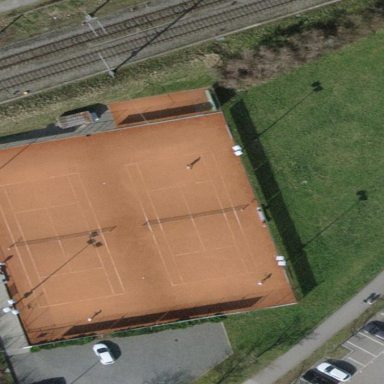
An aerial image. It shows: Tennis court on the leisure land pitch.